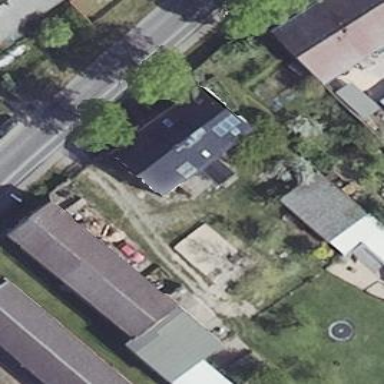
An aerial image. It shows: Shed.